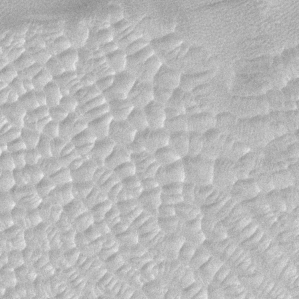
Label: frost